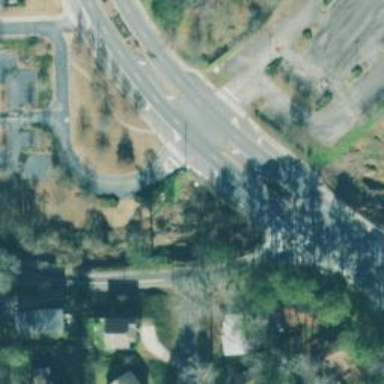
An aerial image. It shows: Secondary link road with asphalt surface.